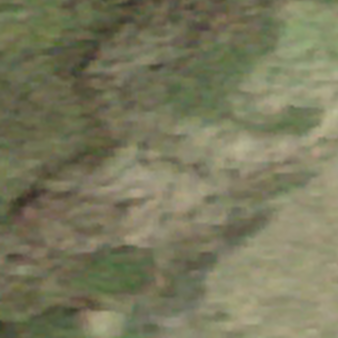
Label: other